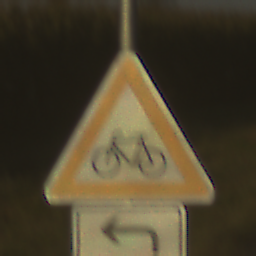
Verkehrszeichen: RadverkehrRechts
Zusatzzeichen unten: RichtungsangabeDurchPfeile2
Umgebung: Outdoor, RoadRail
Tageszeit: SunriseSunset
Wetter: Clear
Licht: Natural
Jahreszeit: NotSpecified
Kontrast: HighContrast